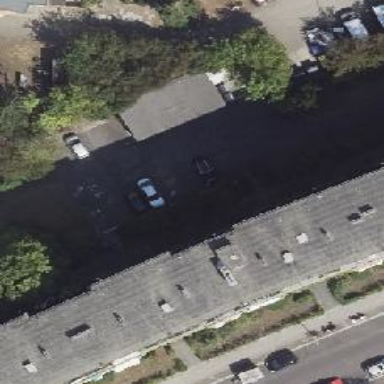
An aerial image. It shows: Parking space is available.